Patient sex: M
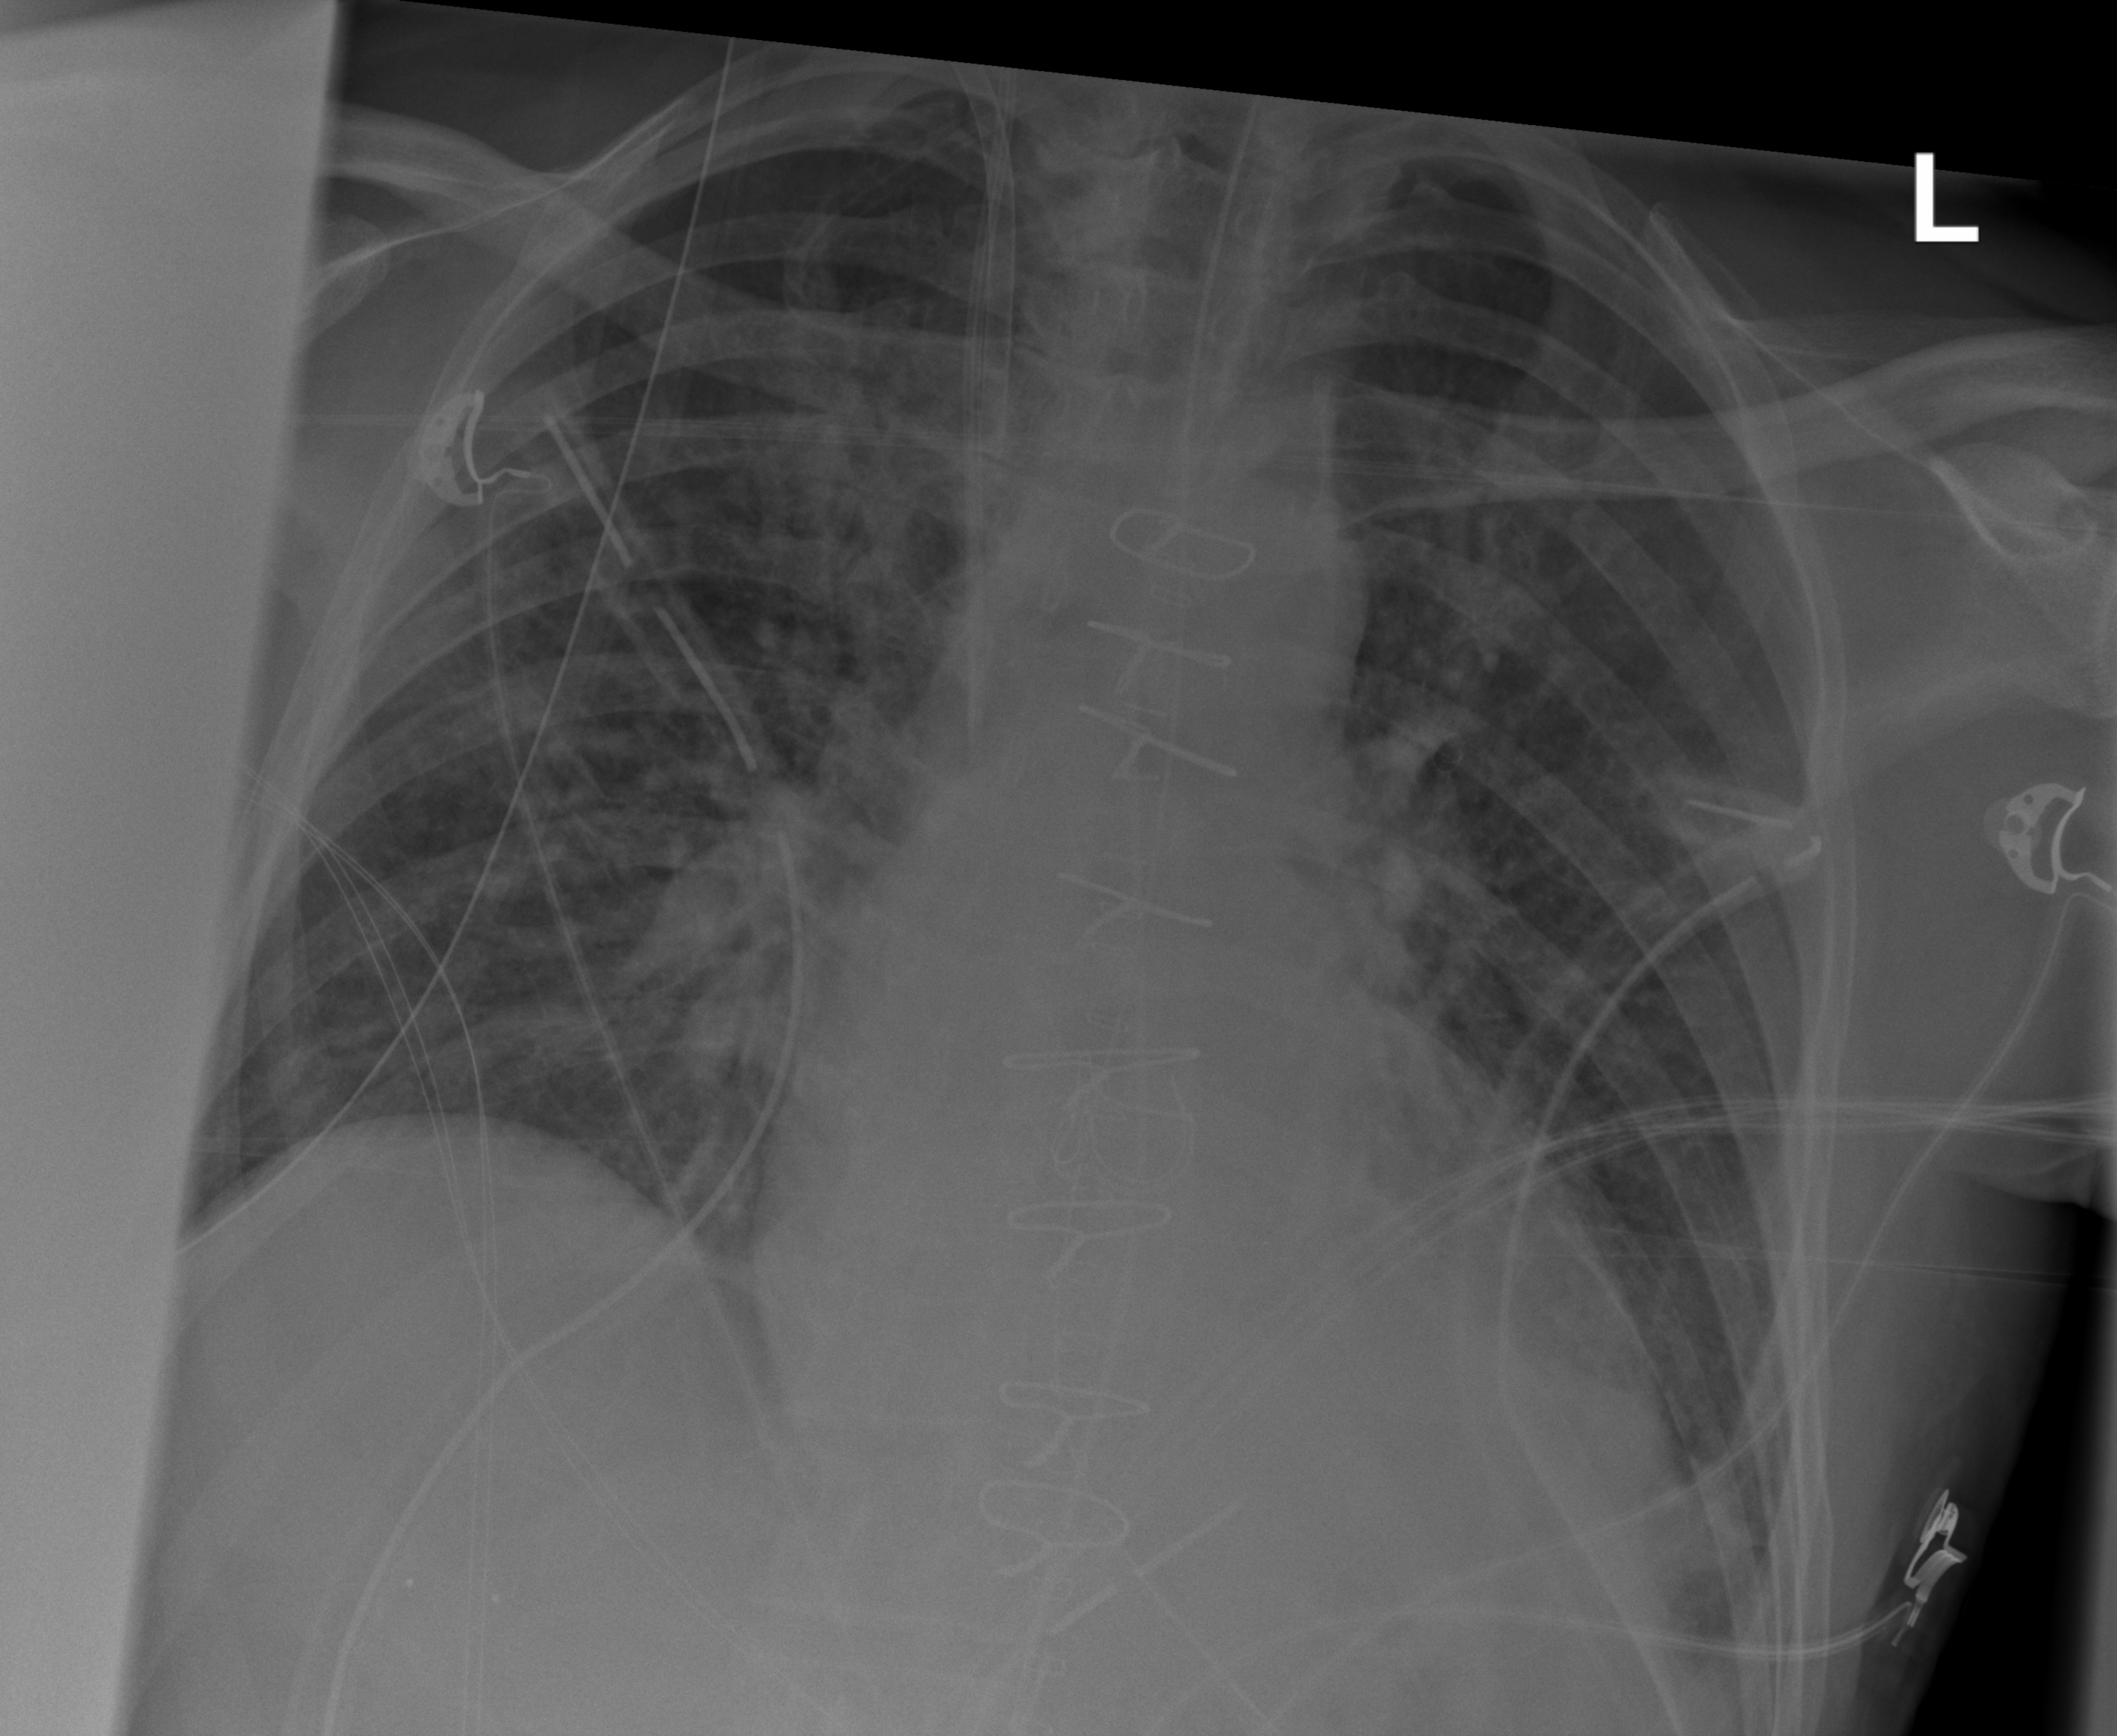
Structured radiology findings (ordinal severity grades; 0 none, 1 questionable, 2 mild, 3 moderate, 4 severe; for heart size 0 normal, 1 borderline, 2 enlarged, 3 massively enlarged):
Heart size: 1
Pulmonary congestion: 2
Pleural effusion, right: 0
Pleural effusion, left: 0
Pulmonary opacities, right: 0
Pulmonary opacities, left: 0
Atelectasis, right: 2
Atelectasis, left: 2